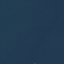
Label: SeaLake